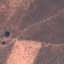
Label: PermanentCrop